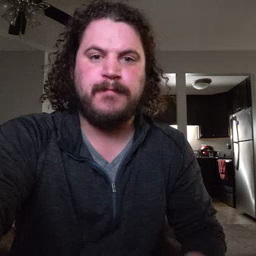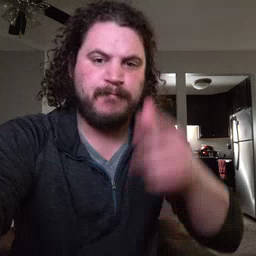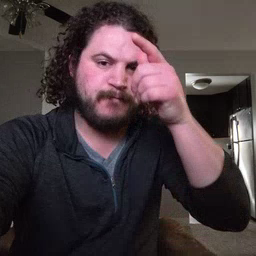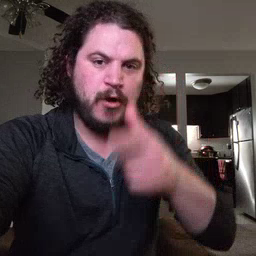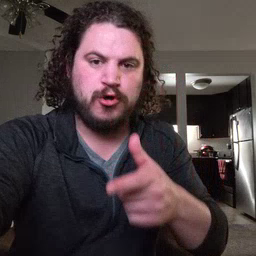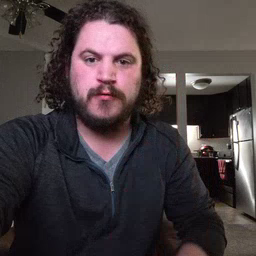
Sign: brother